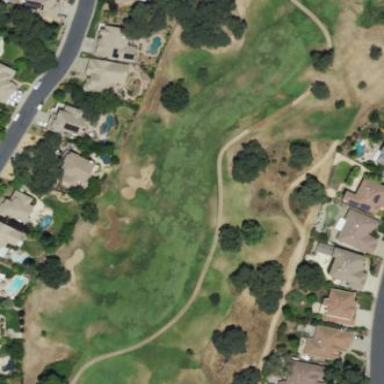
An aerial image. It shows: Scenic golf fairway.